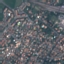
Land use / land cover class: Residential